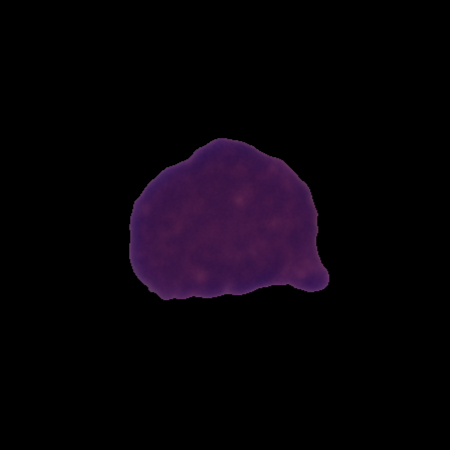
Label: cancer